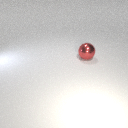
large red metal sphere